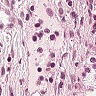
Metastatic tissue present: no